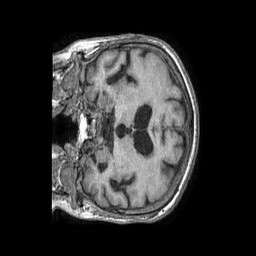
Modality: T1w
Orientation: coronal
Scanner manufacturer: philips
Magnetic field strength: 1.5 T
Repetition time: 0.007812 s
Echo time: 0.003603 s